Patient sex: M
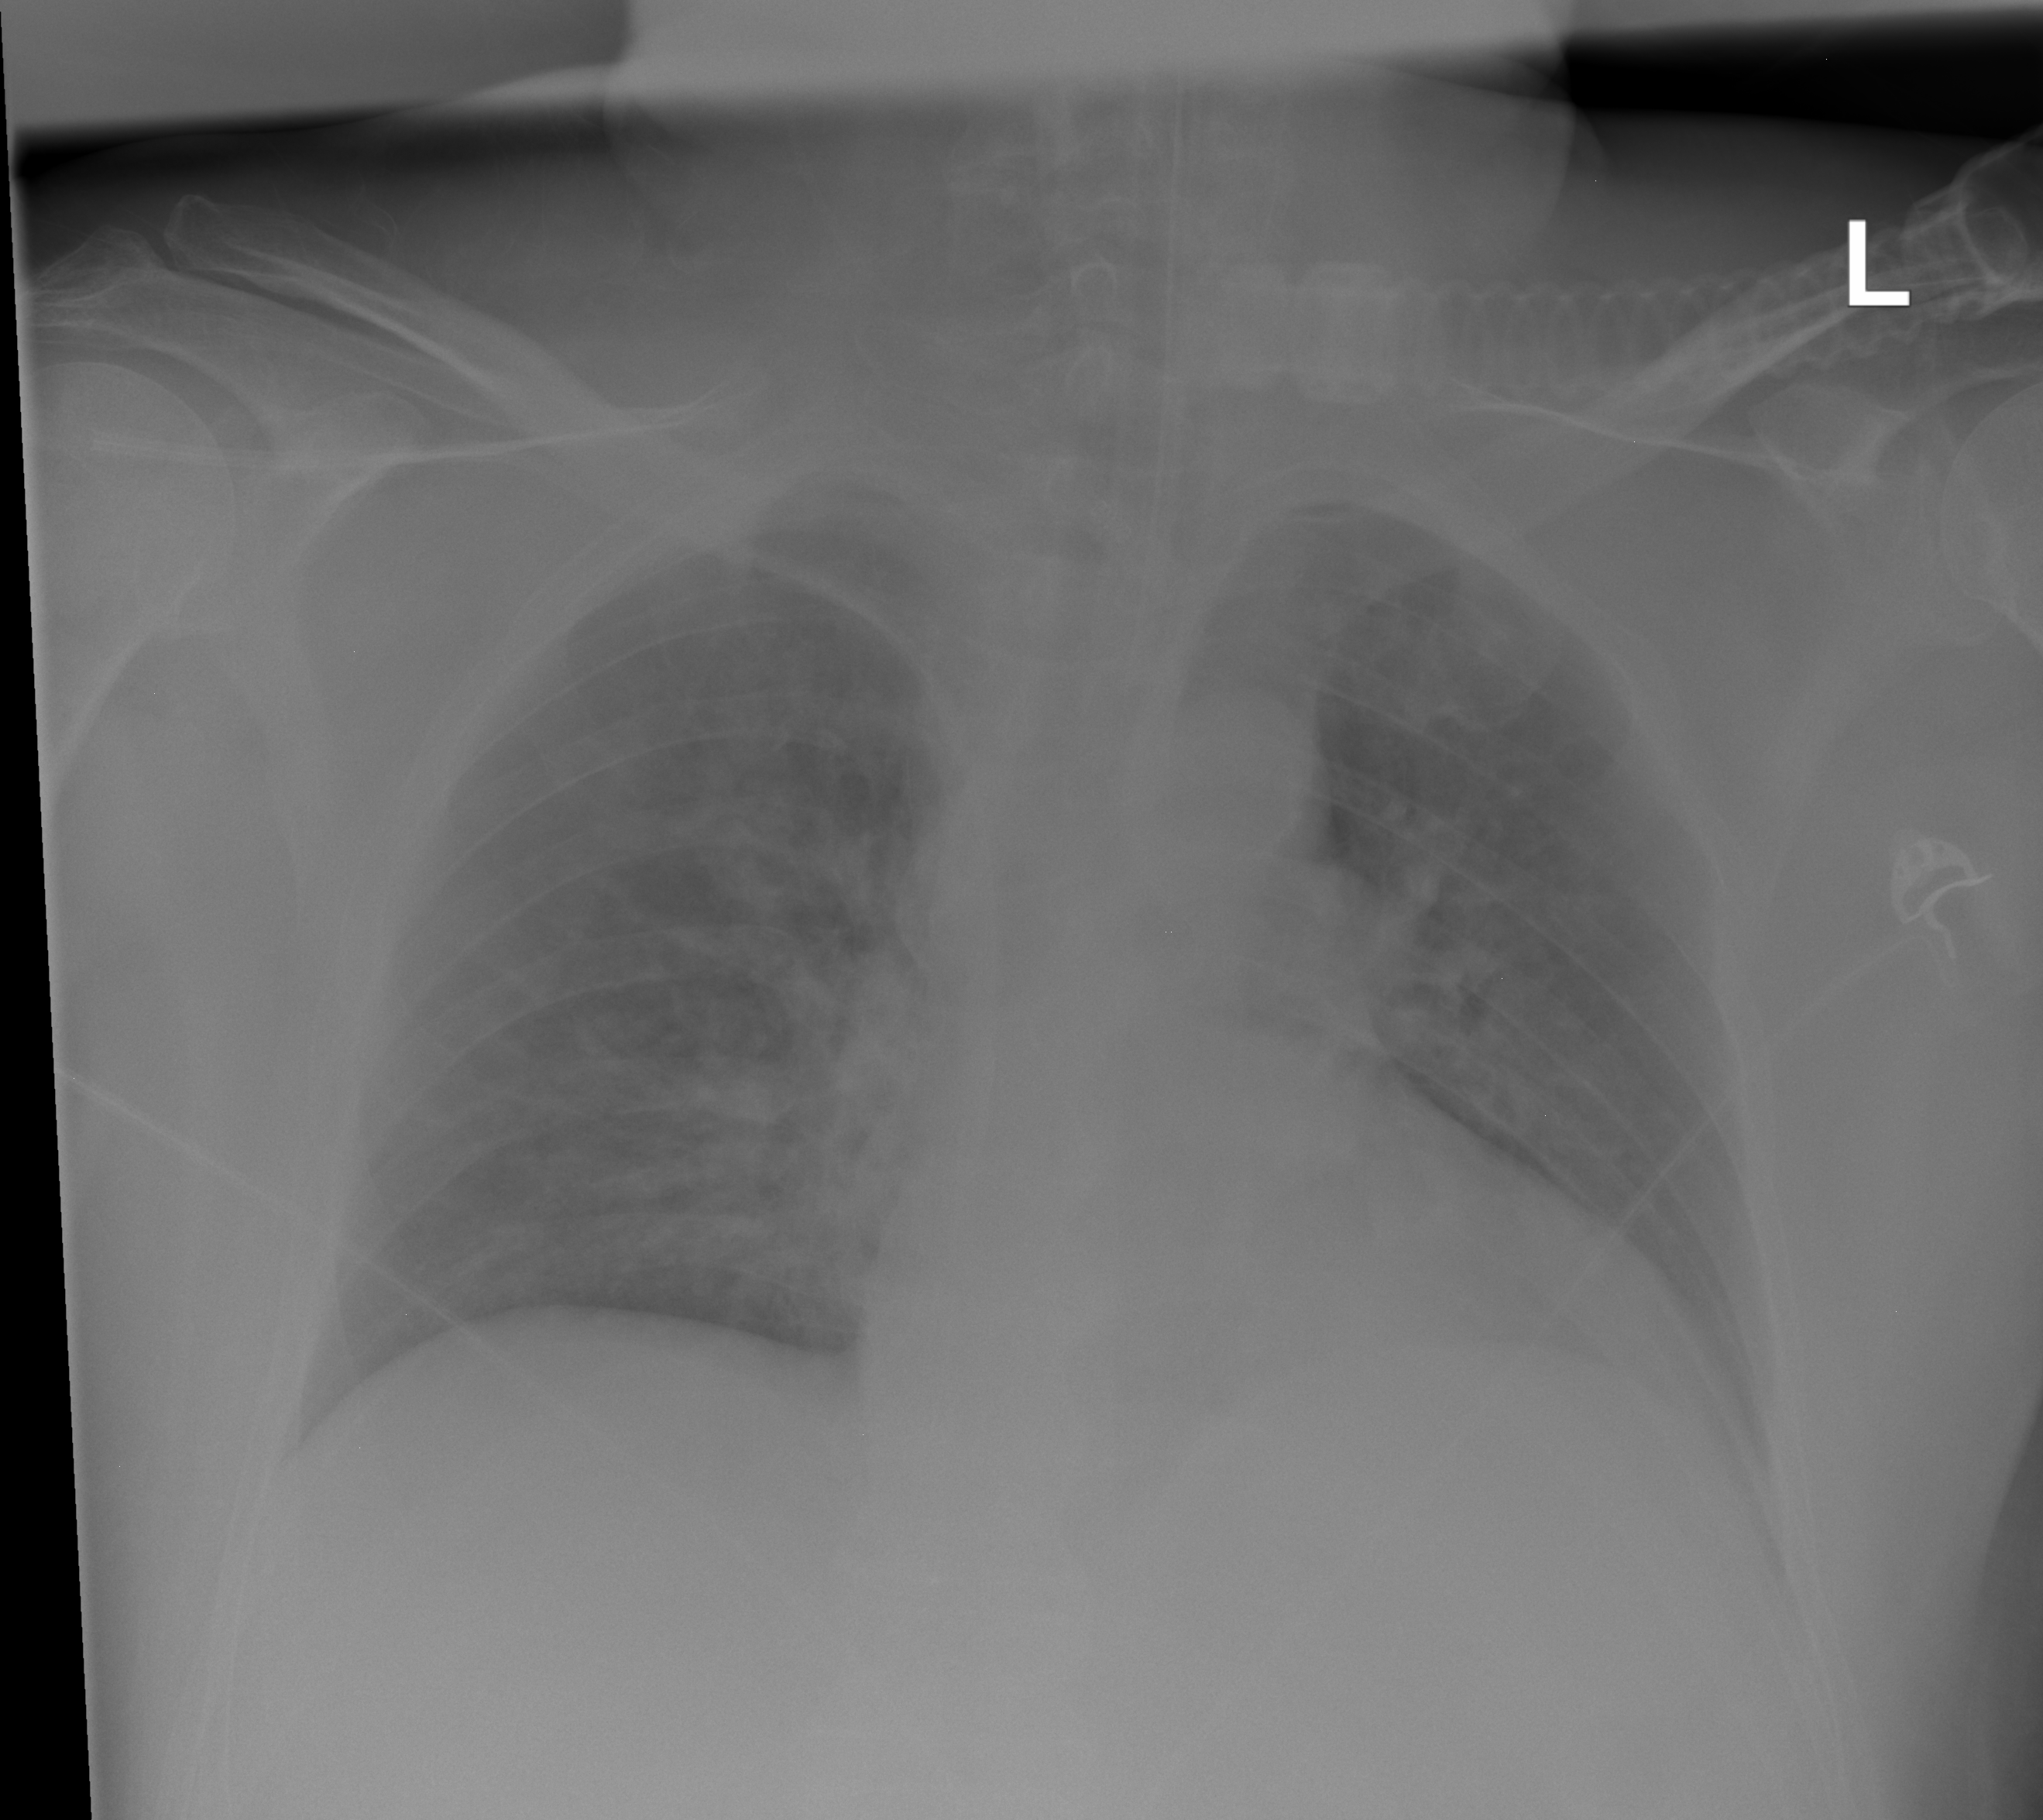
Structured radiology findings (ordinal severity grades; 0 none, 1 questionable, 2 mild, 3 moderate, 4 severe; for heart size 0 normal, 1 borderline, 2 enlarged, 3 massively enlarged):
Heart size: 0
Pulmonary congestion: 1
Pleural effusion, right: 0
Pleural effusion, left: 0
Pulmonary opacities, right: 2
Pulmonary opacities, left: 2
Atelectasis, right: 0
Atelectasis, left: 0